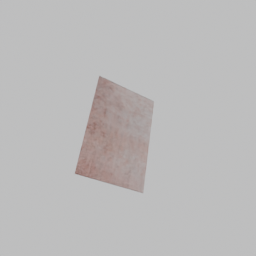
Label: decoration